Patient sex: M
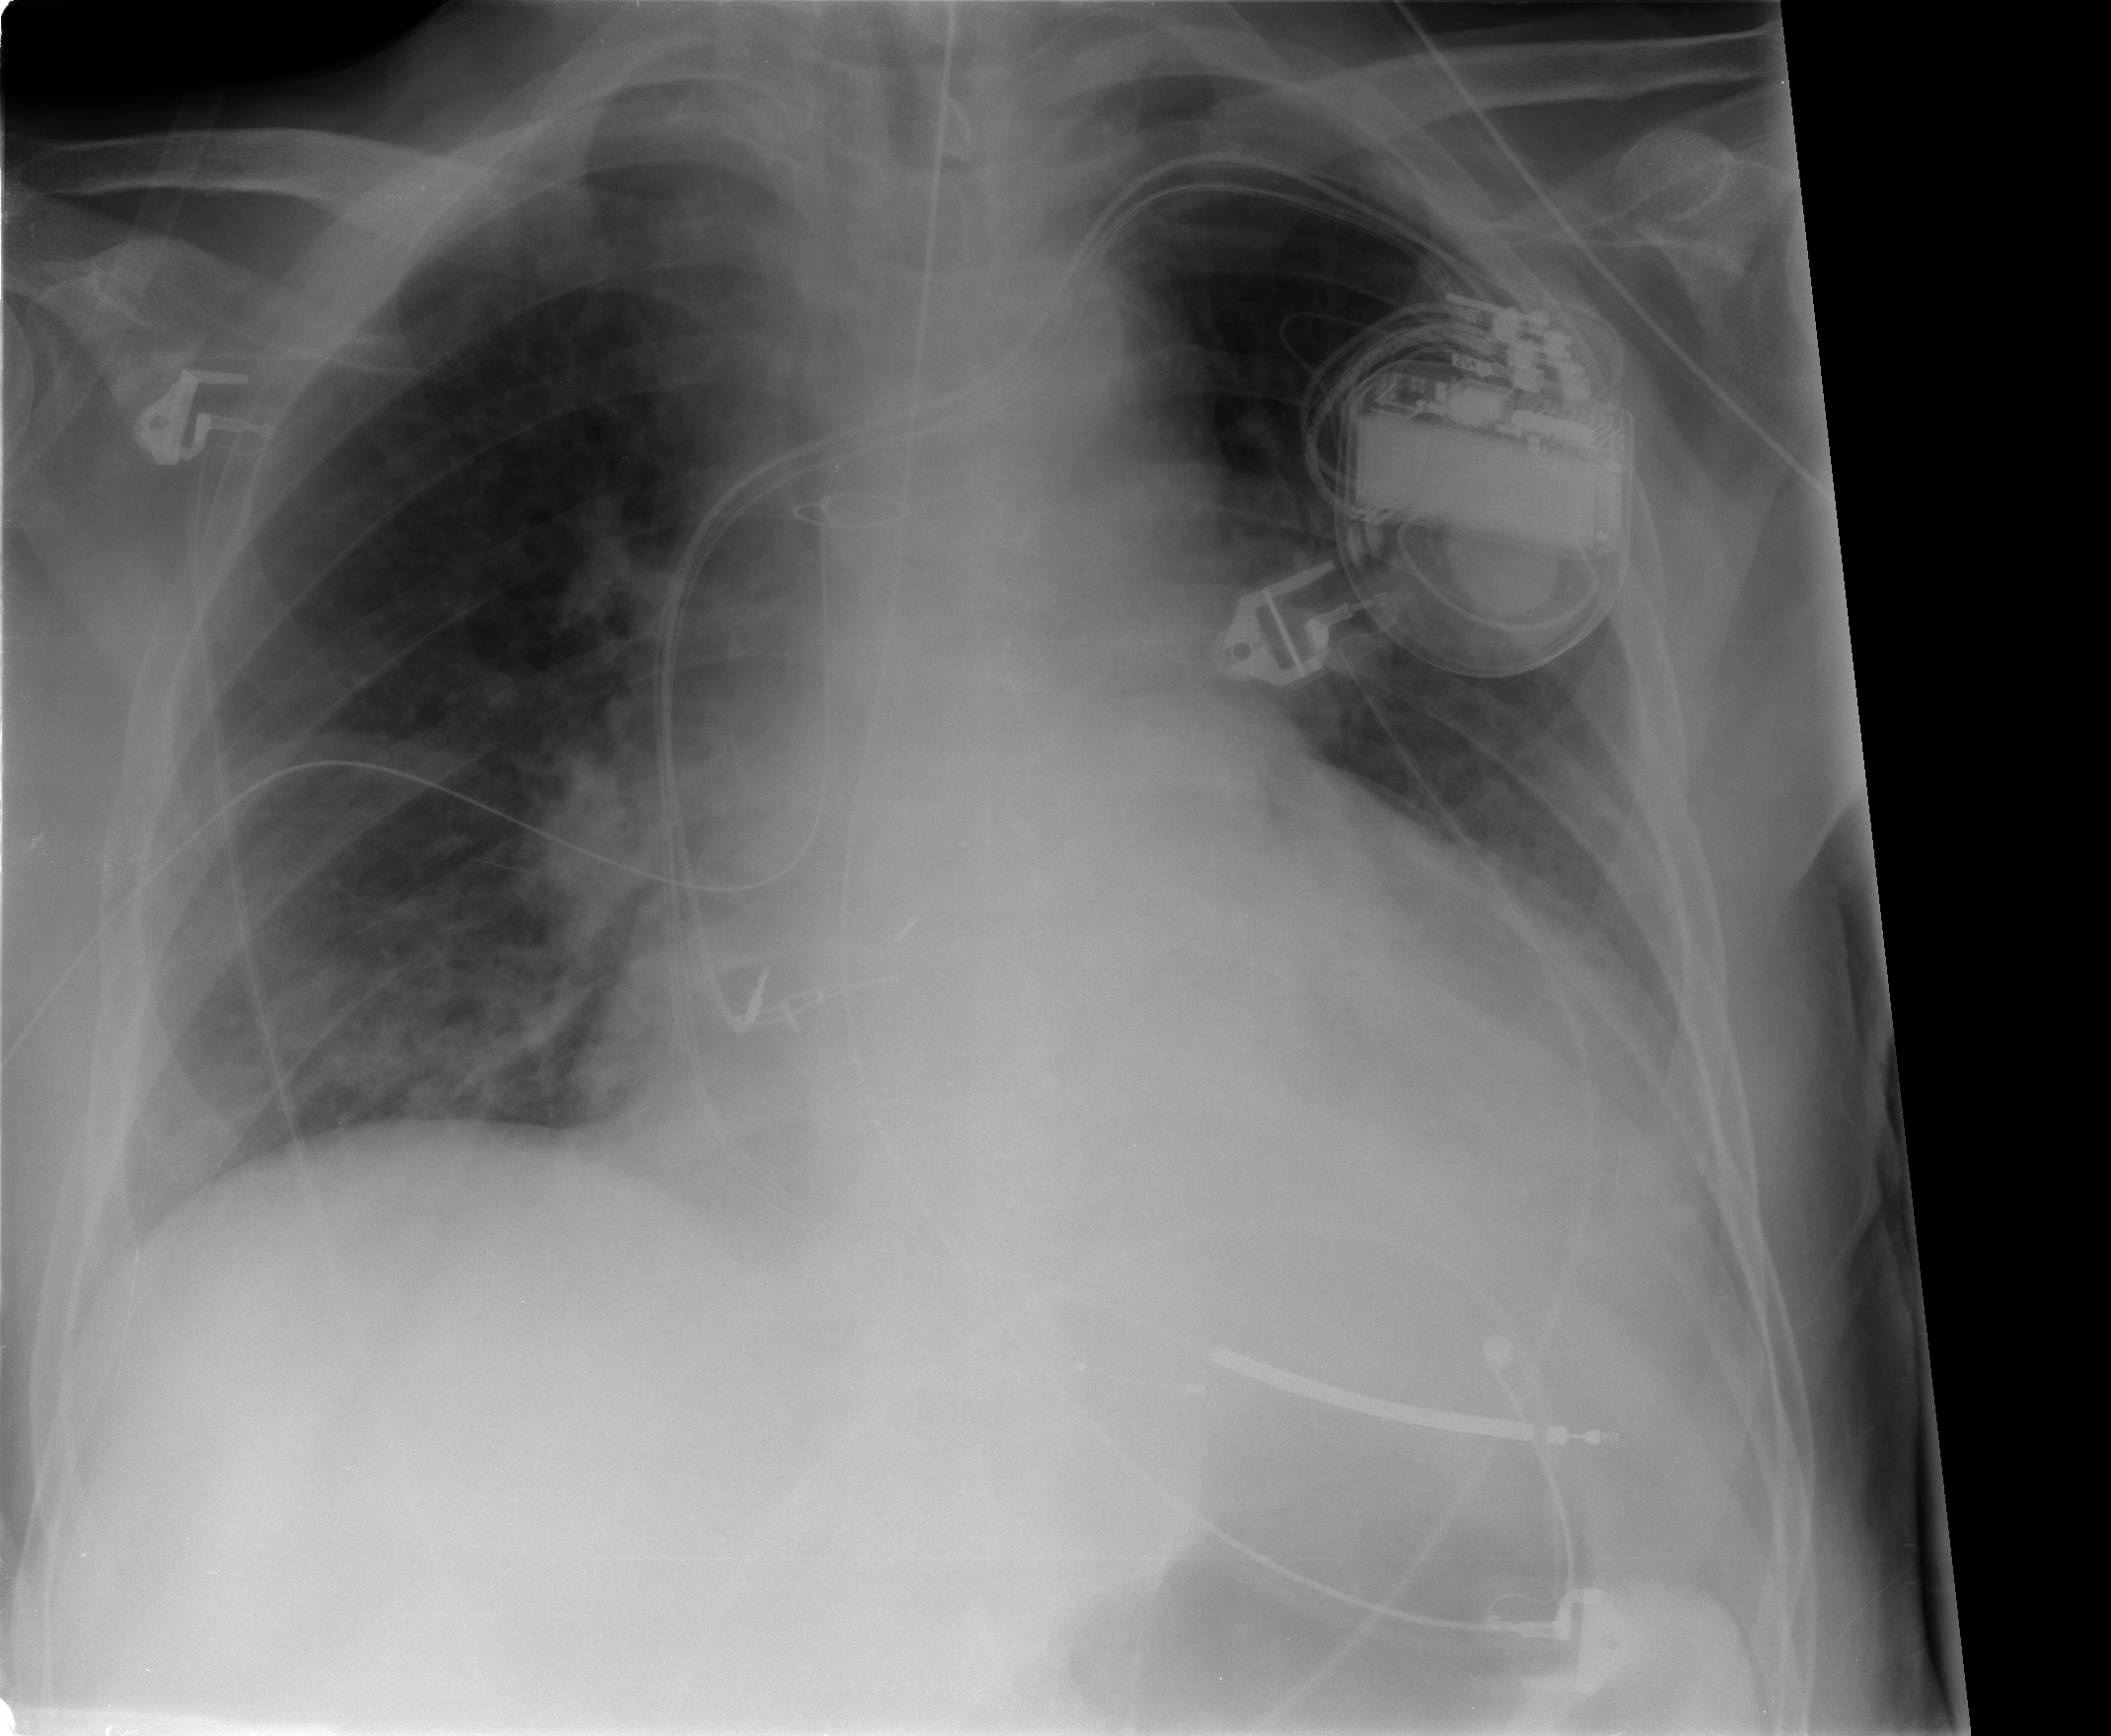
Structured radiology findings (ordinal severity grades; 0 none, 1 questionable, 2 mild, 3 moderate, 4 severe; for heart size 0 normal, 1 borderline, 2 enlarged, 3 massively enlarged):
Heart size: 2
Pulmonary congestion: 1
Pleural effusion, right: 0
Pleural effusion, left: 2
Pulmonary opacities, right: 0
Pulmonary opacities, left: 0
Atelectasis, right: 0
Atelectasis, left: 2